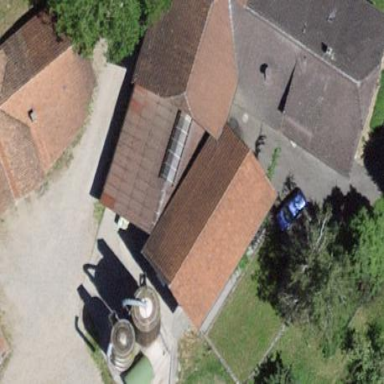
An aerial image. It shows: Barn.